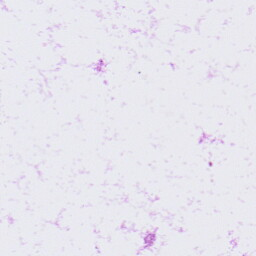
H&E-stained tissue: LymphNode